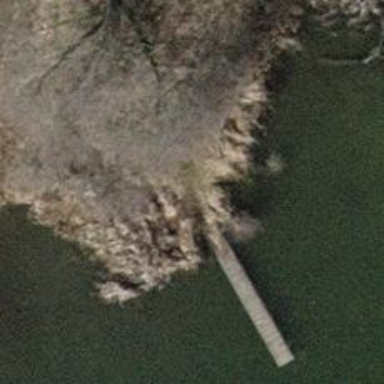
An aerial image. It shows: Man-made pier.